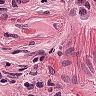
Metastatic tissue present: no